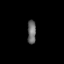
Tissue: prostate
Cell type: T cells
Senescence score: 0.3508
Nuclear area (px): 197
Mean DAPI intensity: 108.107